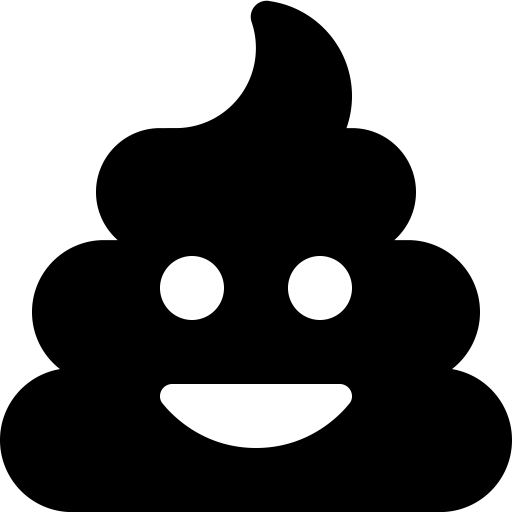
Tags: icon, FontAwesome, fa-icon, solid, poo